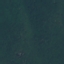
Land use / land cover: Forest